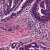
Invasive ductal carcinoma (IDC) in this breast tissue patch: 0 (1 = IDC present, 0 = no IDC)